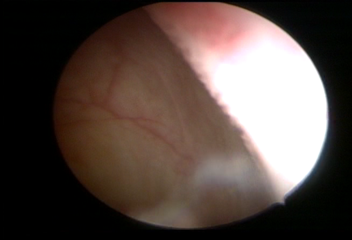
Modality: WLC
Class: Normal mucosa
Bladder cancer association: No